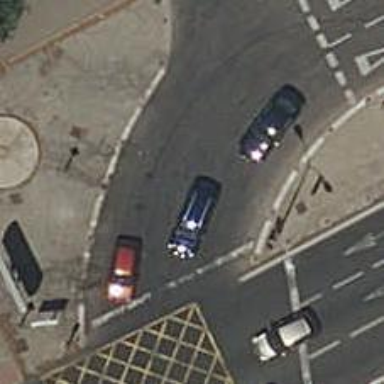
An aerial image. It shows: Road with traffic signals.